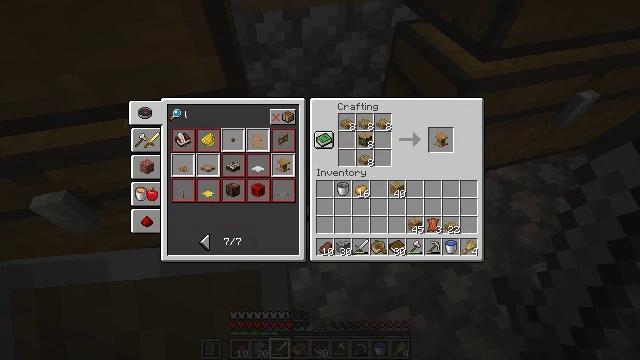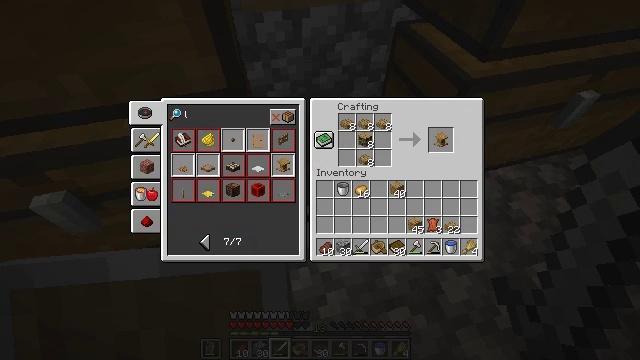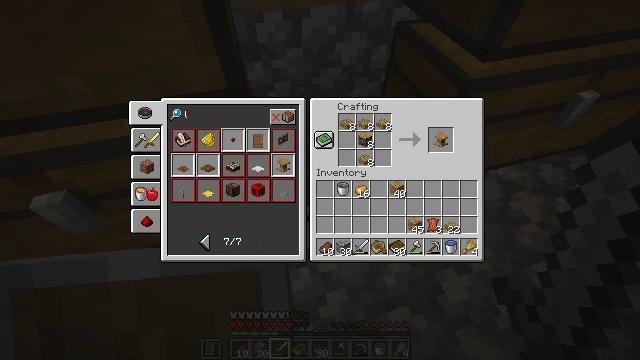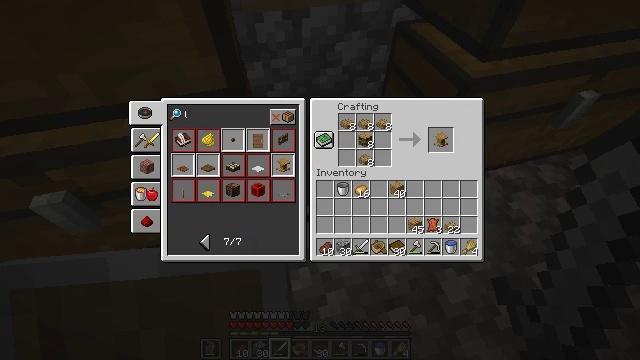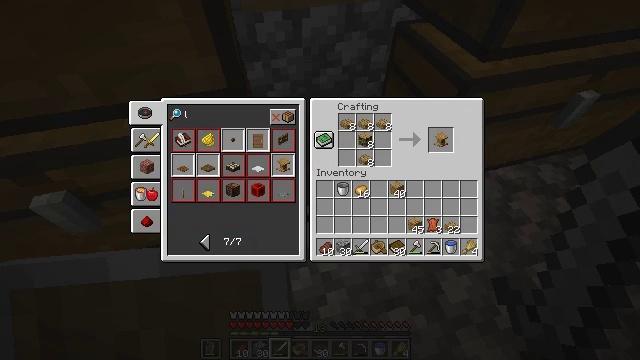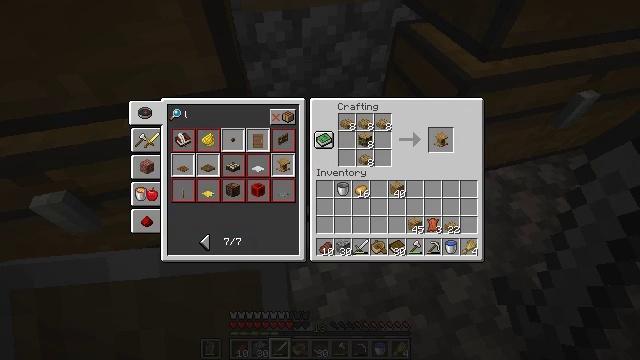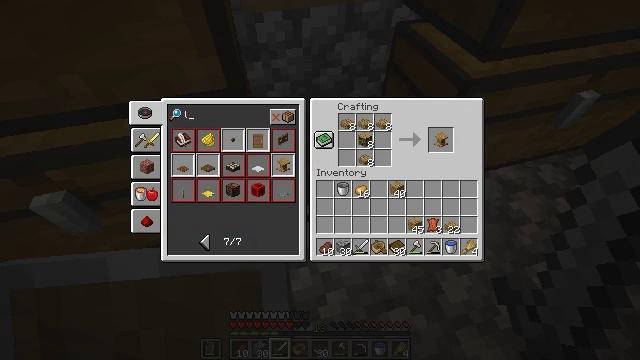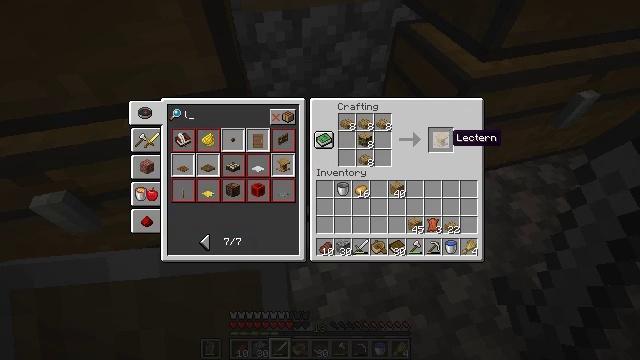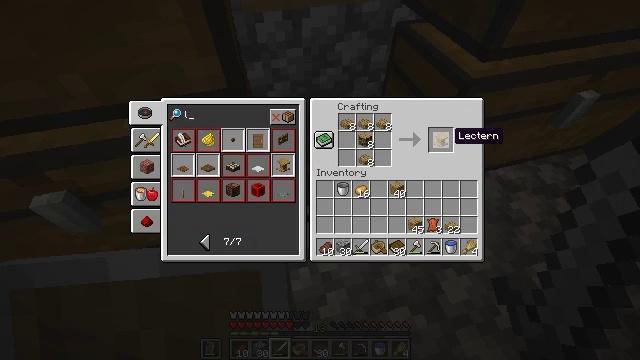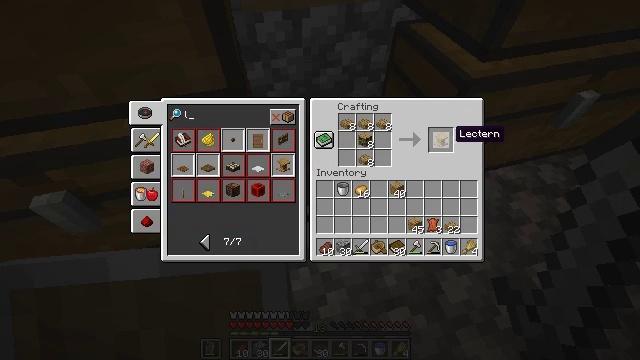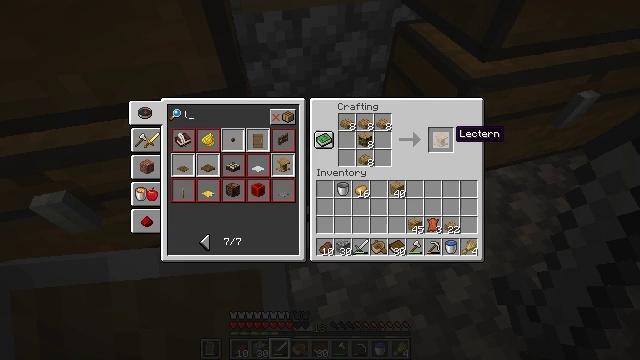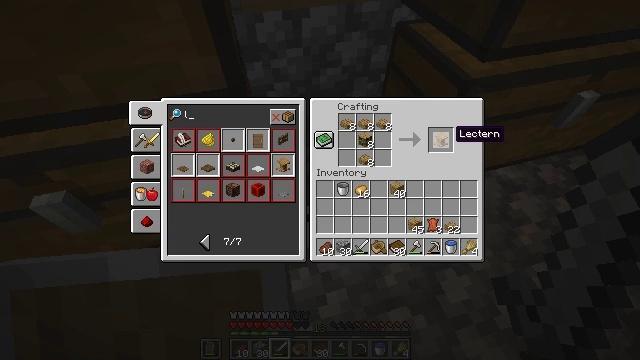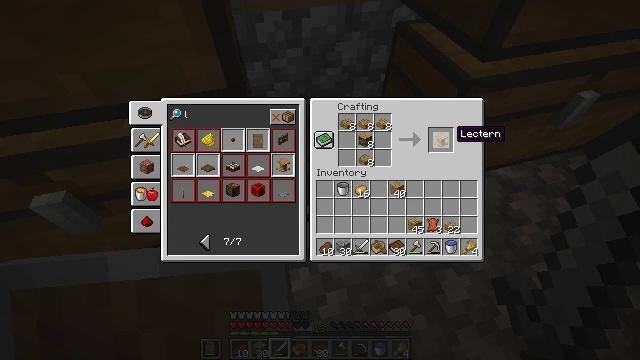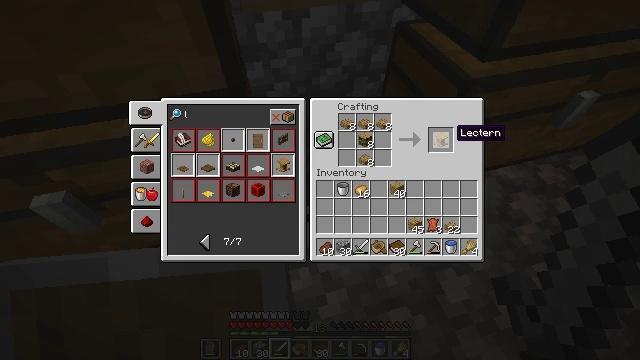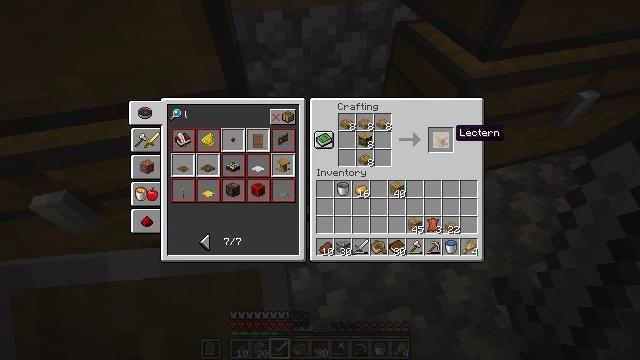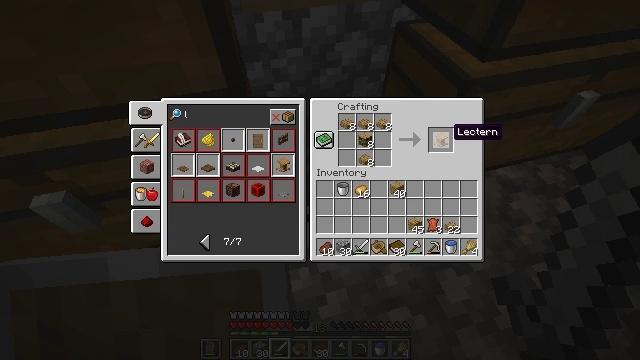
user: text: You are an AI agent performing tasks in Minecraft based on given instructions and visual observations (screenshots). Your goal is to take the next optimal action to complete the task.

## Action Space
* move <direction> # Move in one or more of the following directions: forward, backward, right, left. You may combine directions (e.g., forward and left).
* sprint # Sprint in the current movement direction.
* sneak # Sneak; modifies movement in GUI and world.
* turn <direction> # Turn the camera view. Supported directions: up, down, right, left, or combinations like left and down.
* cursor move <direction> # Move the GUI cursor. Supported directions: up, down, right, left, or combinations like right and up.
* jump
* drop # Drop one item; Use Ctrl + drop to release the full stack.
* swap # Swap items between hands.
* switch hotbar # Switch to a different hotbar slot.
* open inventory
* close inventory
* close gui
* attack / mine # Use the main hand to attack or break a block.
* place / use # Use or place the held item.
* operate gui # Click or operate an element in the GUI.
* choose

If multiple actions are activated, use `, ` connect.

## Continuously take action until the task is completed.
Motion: motion action
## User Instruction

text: Create a lectern using the crafting table.
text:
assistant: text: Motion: no_op
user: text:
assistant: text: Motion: no_op
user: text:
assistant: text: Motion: turn right
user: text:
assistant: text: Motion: no_op
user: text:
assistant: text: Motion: no_op
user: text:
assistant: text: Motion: no_op
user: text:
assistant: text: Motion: no_op
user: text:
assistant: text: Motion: no_op
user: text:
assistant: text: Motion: no_op
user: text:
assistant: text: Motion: sneak
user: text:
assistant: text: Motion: sneak
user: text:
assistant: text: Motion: sneak
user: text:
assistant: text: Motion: sneak
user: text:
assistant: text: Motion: sneak
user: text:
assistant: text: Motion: sneak
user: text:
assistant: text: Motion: sneak
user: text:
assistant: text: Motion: sneak
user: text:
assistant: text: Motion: sneak
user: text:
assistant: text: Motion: sneak
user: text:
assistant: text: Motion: sneak
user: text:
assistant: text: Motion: sneak
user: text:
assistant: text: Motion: sneak
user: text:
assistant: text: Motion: sneak
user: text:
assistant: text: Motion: sneak
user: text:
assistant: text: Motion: sneak
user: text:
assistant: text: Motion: sneak
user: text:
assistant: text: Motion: sneak
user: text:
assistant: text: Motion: sneak
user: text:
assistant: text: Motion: sneak
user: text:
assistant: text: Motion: sneak